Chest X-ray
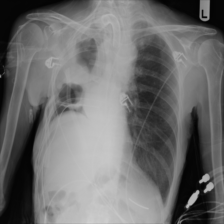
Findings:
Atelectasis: negative
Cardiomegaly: negative
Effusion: positive
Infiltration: negative
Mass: negative
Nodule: negative
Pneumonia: negative
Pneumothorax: negative
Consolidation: negative
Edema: negative
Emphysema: negative
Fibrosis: negative
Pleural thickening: negative
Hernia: negative